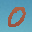
Label: 0